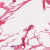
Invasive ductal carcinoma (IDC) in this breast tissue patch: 0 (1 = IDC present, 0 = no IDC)